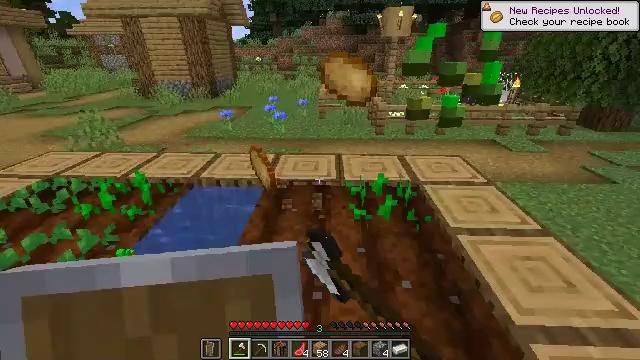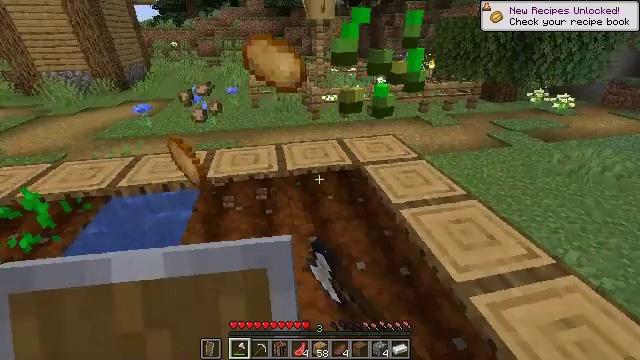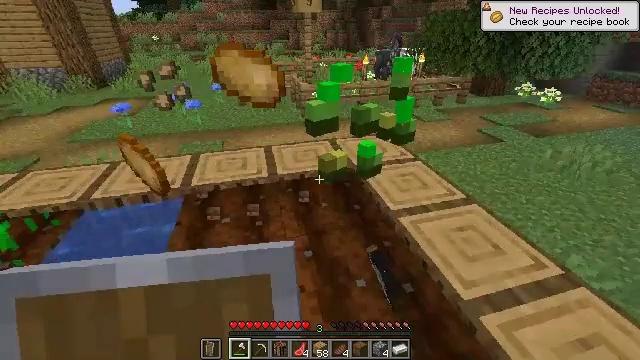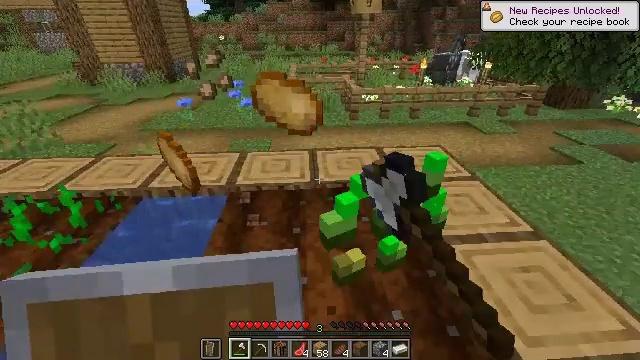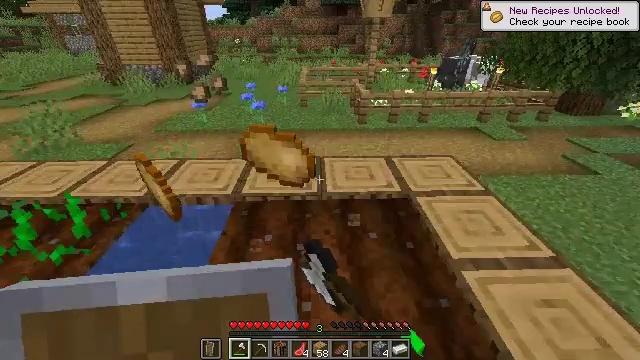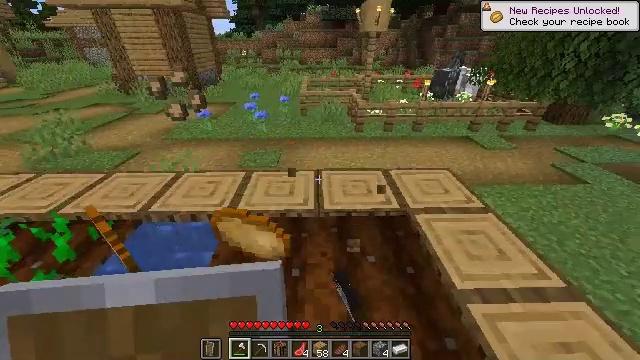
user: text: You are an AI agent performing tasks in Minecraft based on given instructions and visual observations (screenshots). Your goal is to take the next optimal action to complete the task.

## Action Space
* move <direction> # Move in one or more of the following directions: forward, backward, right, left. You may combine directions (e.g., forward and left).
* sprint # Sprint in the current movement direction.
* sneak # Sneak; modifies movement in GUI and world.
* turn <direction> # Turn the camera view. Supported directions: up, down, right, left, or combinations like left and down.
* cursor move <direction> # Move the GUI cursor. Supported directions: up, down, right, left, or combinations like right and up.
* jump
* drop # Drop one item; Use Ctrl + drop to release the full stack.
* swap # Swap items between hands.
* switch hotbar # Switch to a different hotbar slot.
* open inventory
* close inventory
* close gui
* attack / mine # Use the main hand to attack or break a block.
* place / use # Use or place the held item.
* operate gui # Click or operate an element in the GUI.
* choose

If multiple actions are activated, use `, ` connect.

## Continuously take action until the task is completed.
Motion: motion action
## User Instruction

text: Harvest wheat from the field.
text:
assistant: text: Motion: move forward, turn right and down, attack / mine
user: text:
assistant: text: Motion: turn right and down, attack / mine
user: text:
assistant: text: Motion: move forward, turn left, attack / mine
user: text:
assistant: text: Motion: move forward, turn left, attack / mine
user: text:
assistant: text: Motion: move forward, attack / mine
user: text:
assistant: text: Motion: attack / mine